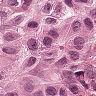
Metastatic tissue present: yes